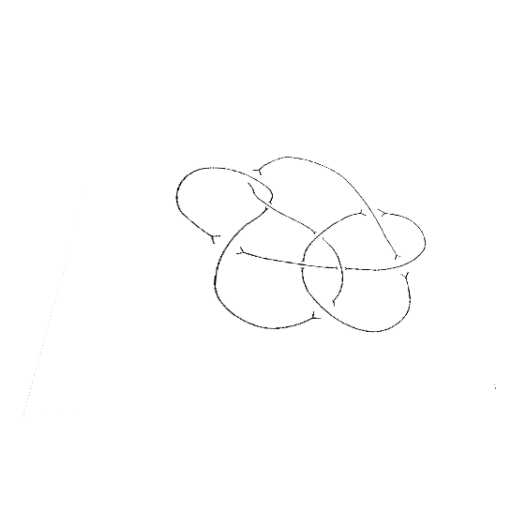
Crossing number: 9